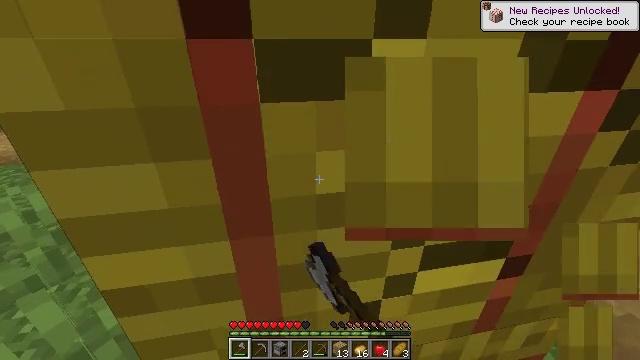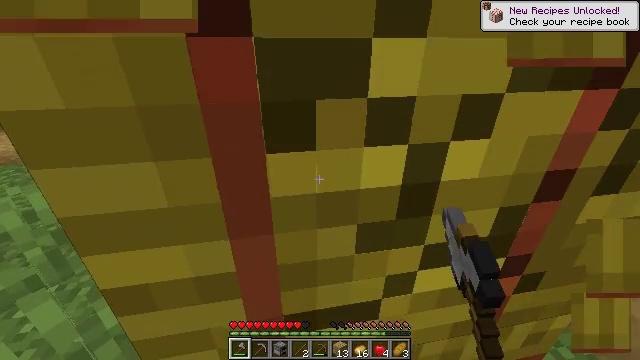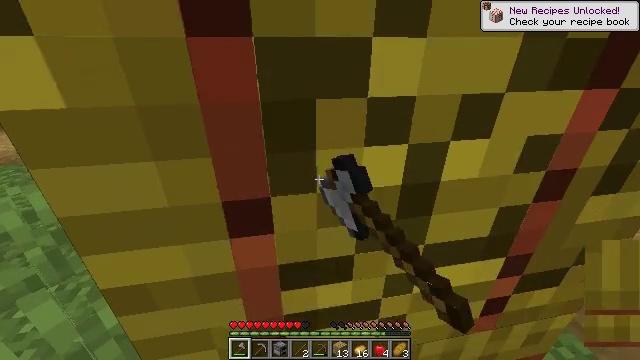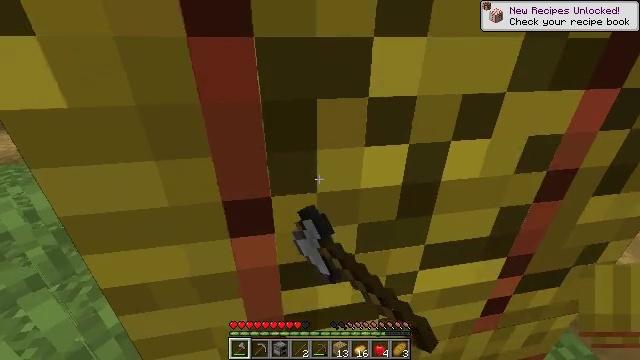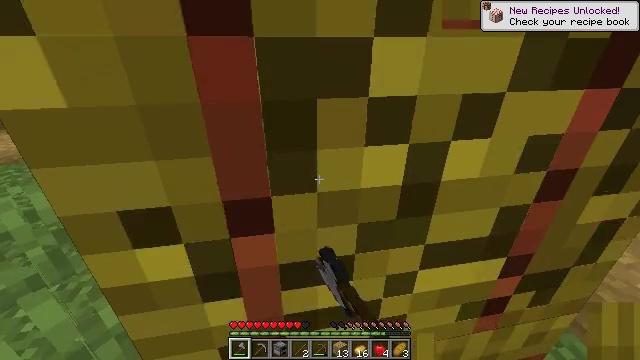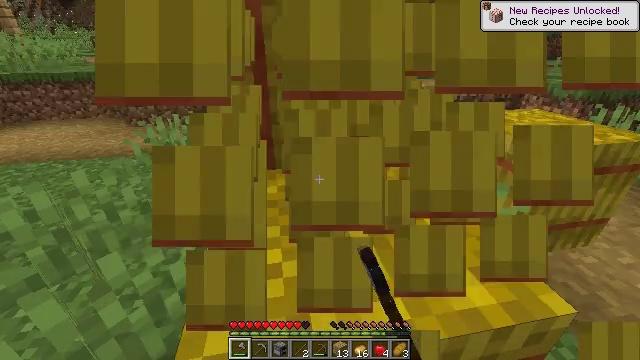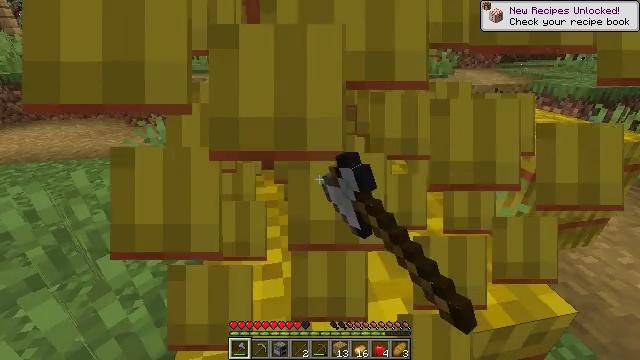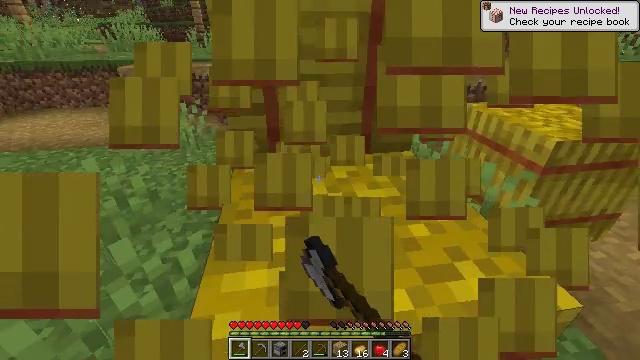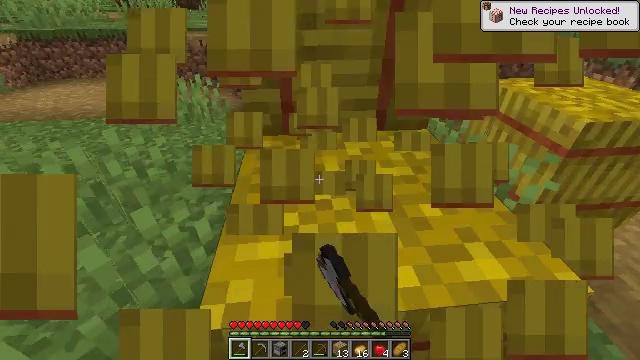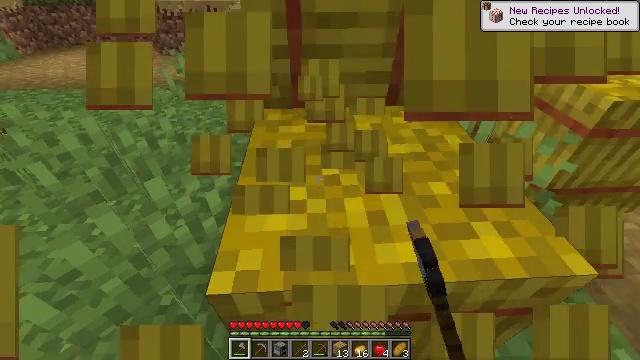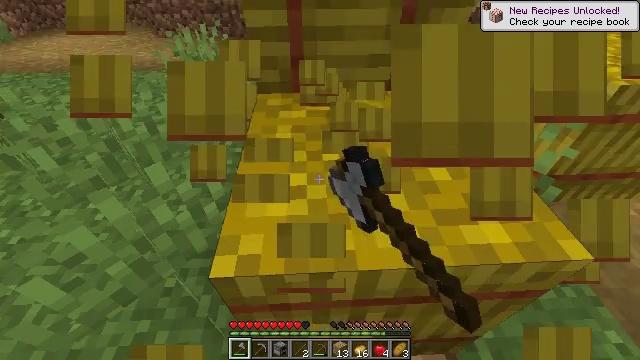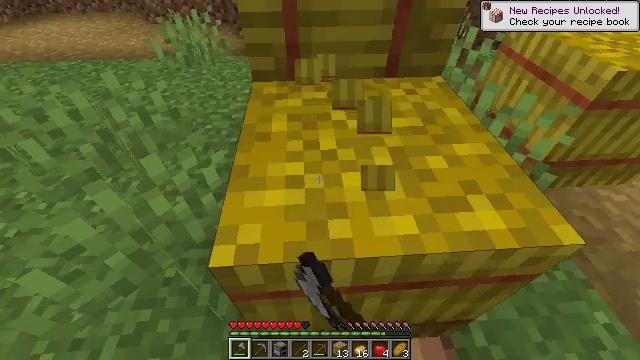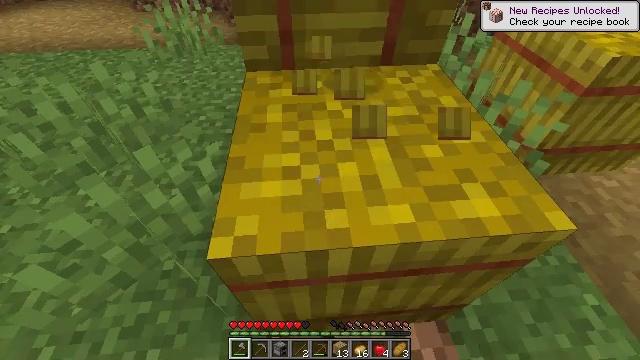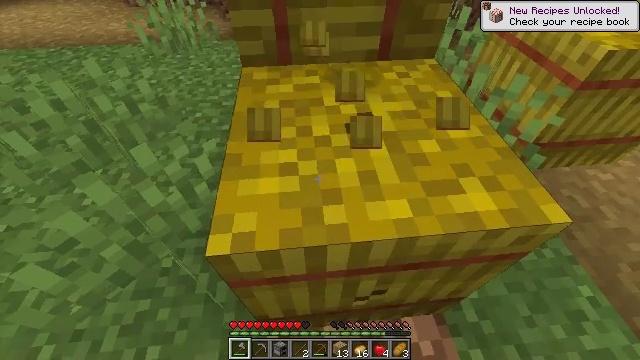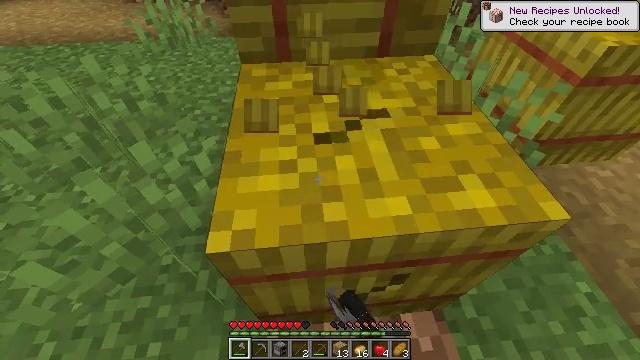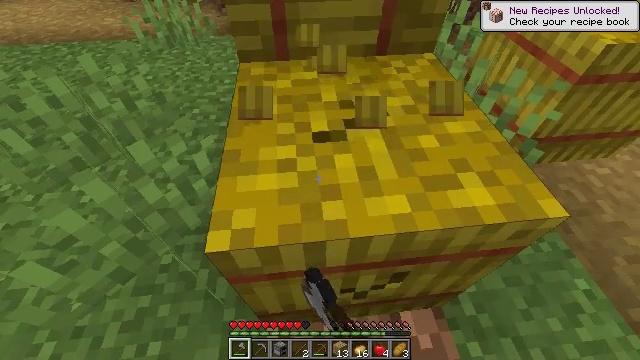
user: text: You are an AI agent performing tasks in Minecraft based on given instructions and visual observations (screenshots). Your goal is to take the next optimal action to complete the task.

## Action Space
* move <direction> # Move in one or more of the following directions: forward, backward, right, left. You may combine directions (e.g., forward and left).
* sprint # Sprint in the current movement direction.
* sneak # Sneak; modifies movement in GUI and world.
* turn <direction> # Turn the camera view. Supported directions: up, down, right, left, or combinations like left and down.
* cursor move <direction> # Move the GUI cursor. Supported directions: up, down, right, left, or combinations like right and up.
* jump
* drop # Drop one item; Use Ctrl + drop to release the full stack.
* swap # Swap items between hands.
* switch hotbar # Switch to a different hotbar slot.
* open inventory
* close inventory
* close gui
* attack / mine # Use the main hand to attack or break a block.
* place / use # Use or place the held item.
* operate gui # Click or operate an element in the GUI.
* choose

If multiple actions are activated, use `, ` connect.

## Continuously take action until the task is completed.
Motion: motion action
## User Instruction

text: Collect a hay block for crafting.
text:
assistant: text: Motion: attack / mine
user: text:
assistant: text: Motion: attack / mine
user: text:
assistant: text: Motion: attack / mine
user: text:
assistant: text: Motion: attack / mine
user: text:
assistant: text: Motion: attack / mine
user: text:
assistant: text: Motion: attack / mine
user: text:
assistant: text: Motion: turn left and down, attack / mine
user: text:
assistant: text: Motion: turn left and down, attack / mine
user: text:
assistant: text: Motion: turn left and down, attack / mine
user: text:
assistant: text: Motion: turn down, attack / mine
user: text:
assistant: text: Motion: turn down, attack / mine
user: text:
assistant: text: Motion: turn right and down, attack / mine
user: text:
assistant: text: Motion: attack / mine
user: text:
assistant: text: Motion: attack / mine
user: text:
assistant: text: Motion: attack / mine
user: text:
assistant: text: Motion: attack / mine
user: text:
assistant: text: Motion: attack / mine
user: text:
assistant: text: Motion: attack / mine
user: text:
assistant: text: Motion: attack / mine
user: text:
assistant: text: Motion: attack / mine
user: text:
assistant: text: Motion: attack / mine
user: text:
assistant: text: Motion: attack / mine
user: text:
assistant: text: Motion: attack / mine
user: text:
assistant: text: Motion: attack / mine
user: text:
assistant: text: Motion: attack / mine
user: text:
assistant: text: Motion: attack / mine
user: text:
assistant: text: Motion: attack / mine
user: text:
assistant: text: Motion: attack / mine
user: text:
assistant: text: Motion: move forward, attack / mine
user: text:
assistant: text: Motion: move forward, turn up, attack / mine